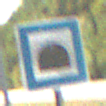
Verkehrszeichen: Tunnel
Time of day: MorningAfternoon
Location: Outdoor (Suburban)
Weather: Clear
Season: NotSpecified
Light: Natural